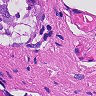
Metastatic tissue present: yes